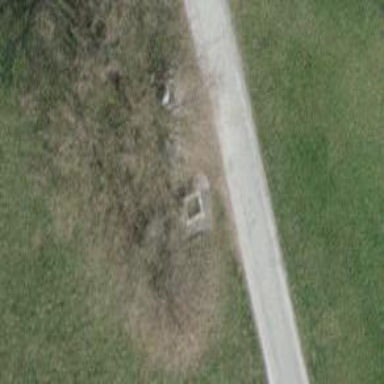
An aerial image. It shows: Brown bench.